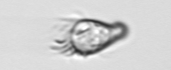
Label: Paratontonia_gracillima